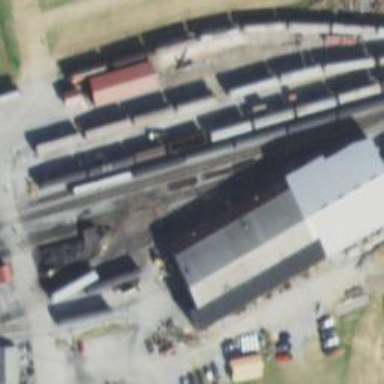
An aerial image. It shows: Preserved railway yard with building passage tunnel.